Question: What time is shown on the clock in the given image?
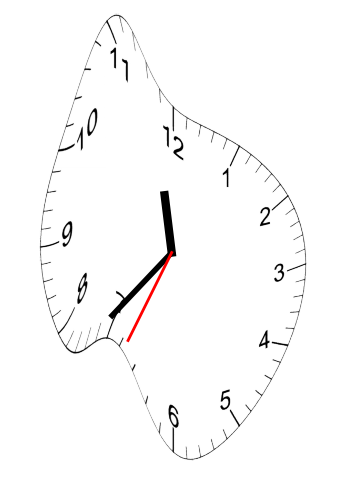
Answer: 11:36:34